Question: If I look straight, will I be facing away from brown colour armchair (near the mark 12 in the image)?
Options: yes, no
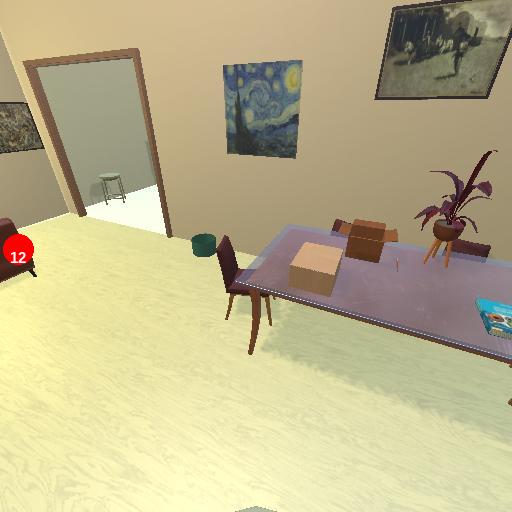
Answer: yes